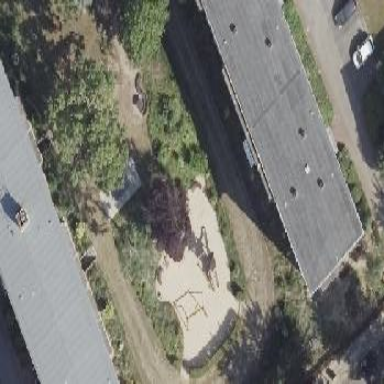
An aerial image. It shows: Playground area for leisure land.